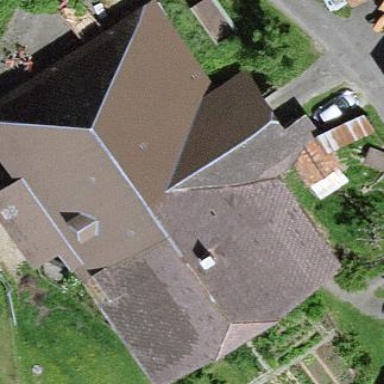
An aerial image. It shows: Farm building.